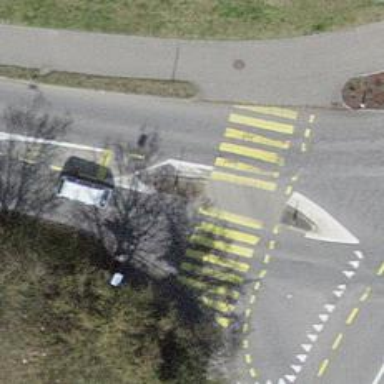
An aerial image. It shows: Marked road crossing with pedestrian island.